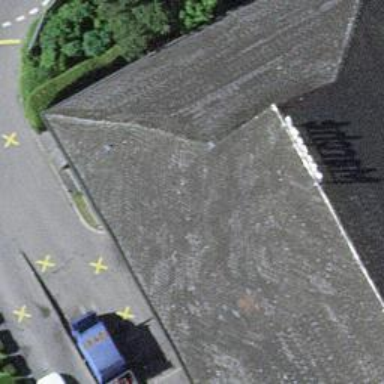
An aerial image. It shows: Convenience shop.